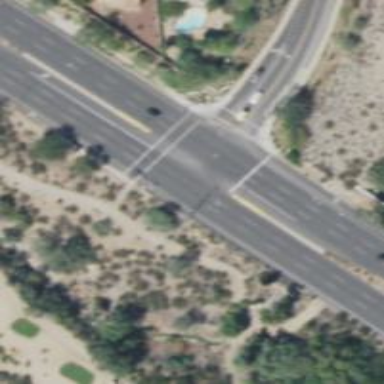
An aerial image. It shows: Crossing on the road.